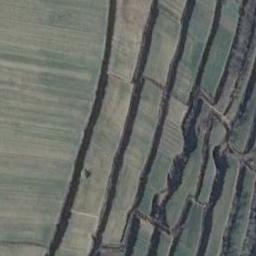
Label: terrace